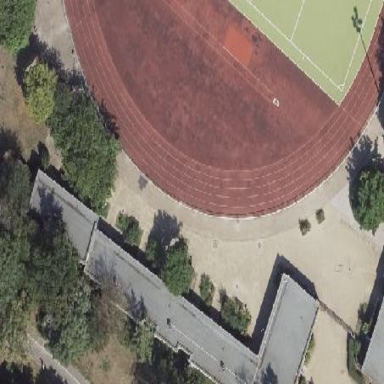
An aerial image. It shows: Sports centre building.